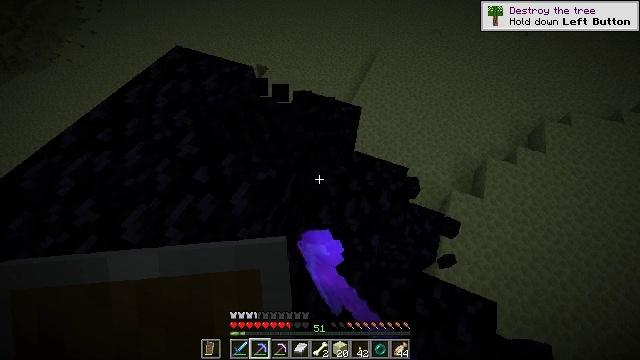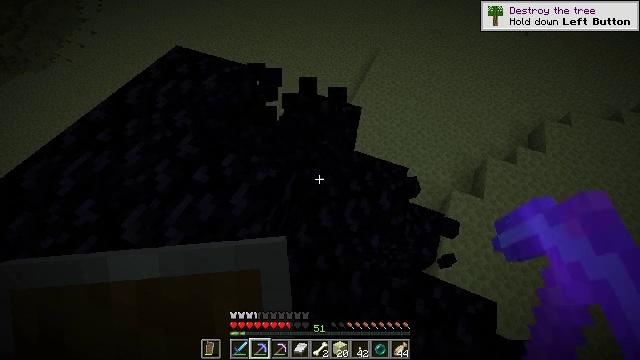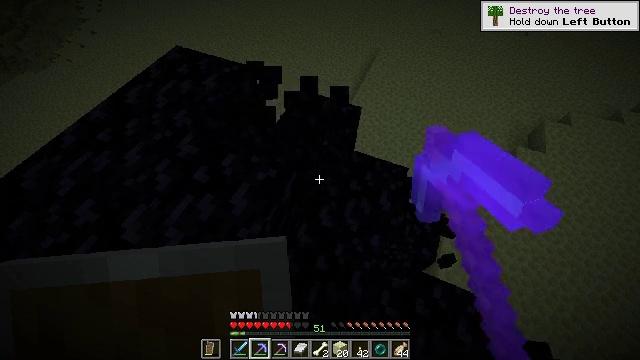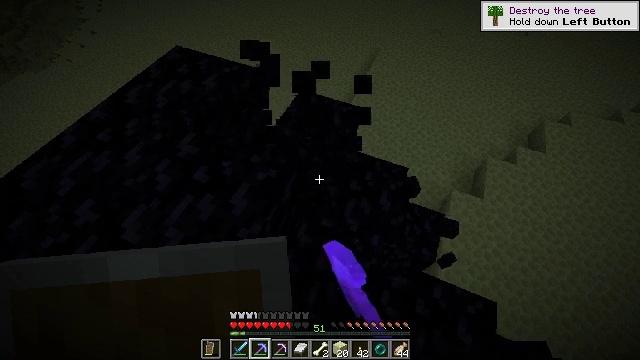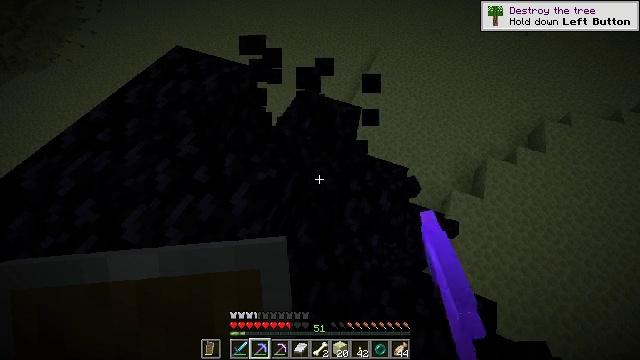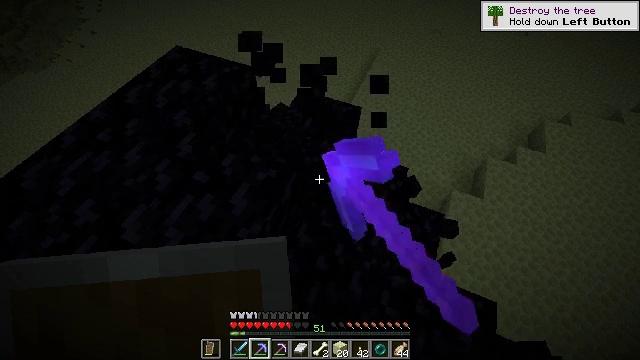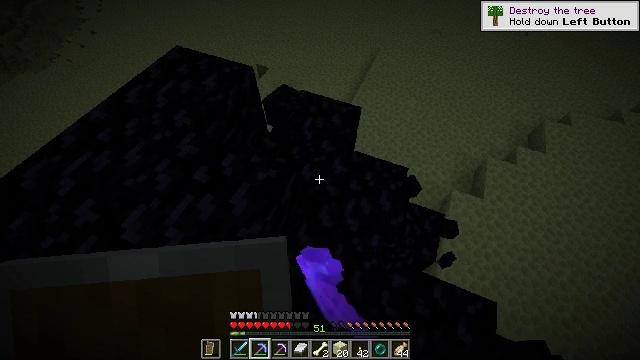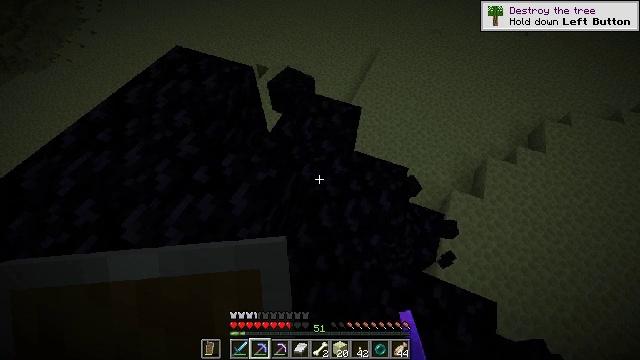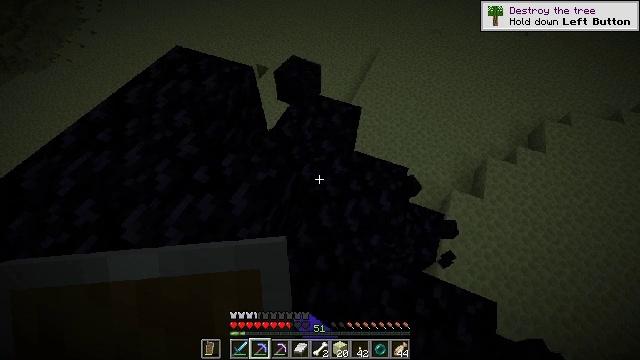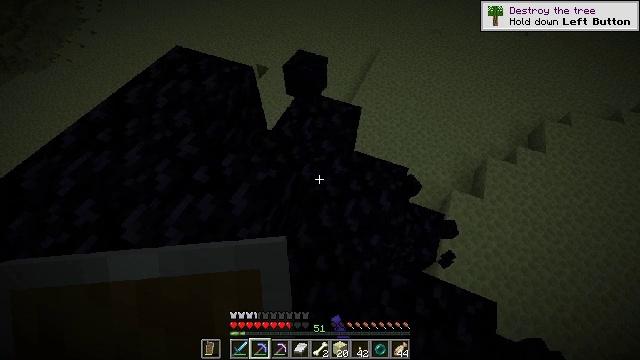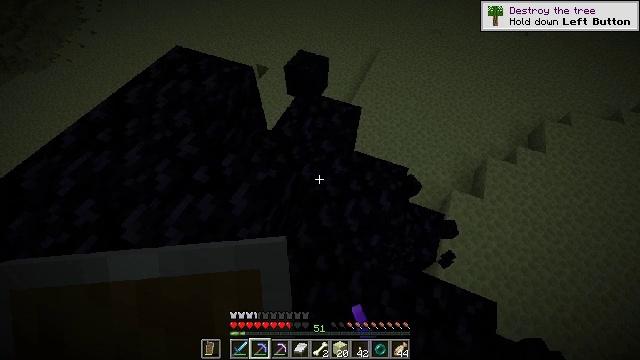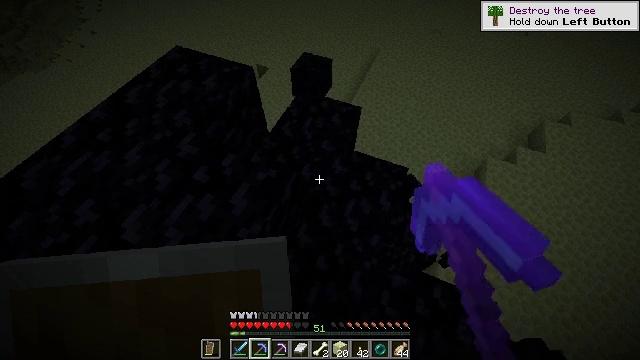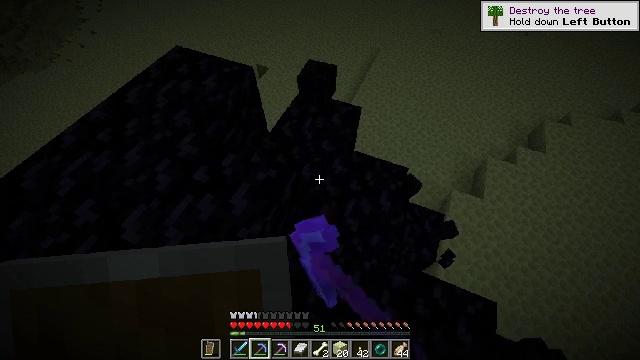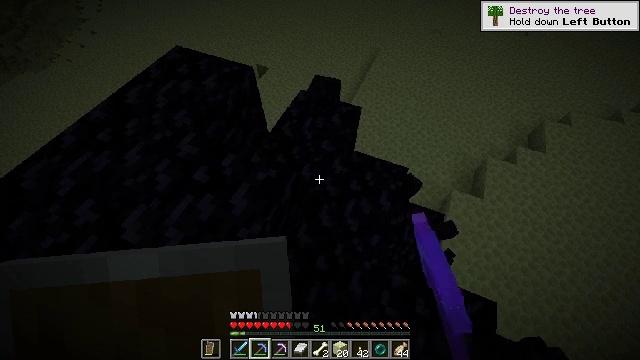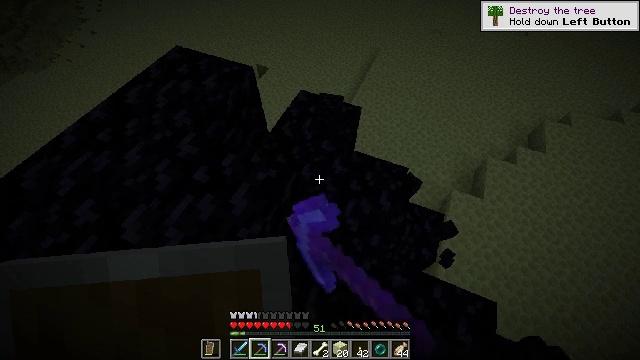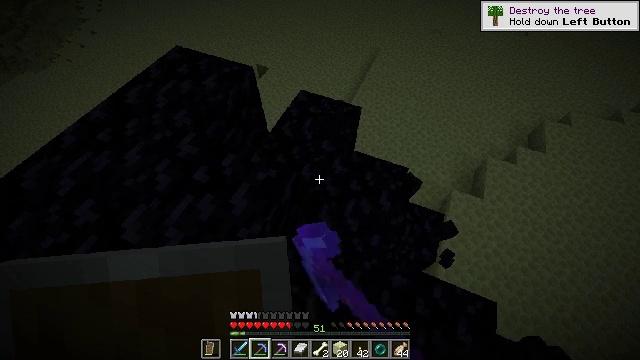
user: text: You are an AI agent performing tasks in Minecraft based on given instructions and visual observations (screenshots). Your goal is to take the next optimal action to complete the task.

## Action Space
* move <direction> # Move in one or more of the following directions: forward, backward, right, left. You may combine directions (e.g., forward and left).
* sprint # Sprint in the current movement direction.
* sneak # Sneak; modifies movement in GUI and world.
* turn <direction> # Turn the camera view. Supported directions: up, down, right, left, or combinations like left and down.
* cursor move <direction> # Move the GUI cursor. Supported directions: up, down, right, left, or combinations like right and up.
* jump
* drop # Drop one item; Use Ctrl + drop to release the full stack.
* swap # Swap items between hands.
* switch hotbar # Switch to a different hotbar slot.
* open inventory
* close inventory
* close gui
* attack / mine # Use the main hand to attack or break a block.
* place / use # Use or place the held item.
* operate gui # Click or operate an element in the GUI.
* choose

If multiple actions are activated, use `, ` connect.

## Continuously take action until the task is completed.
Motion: motion action
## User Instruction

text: Gather obsidian from a lava source.
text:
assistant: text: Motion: attack / mine
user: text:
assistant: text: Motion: attack / mine
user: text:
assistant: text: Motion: attack / mine
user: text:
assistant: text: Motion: attack / mine
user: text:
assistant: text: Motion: attack / mine
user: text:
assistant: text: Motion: attack / mine
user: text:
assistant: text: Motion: attack / mine
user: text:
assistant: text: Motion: attack / mine
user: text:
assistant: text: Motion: attack / mine
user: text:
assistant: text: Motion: attack / mine
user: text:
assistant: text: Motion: attack / mine
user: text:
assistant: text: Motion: attack / mine
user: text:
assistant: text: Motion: attack / mine
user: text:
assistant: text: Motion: attack / mine
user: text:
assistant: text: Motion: attack / mine
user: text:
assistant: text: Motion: attack / mine
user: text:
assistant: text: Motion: attack / mine
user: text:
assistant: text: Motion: attack / mine
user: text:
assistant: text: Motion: attack / mine
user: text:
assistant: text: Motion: attack / mine
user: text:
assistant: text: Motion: attack / mine
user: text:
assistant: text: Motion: attack / mine
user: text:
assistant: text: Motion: attack / mine
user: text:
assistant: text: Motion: attack / mine
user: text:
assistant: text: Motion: attack / mine
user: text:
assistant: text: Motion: attack / mine
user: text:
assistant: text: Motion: attack / mine
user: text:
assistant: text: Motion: attack / mine
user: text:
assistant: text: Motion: attack / mine
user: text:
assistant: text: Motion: attack / mine